Question: What is the value of the measurement in the image?
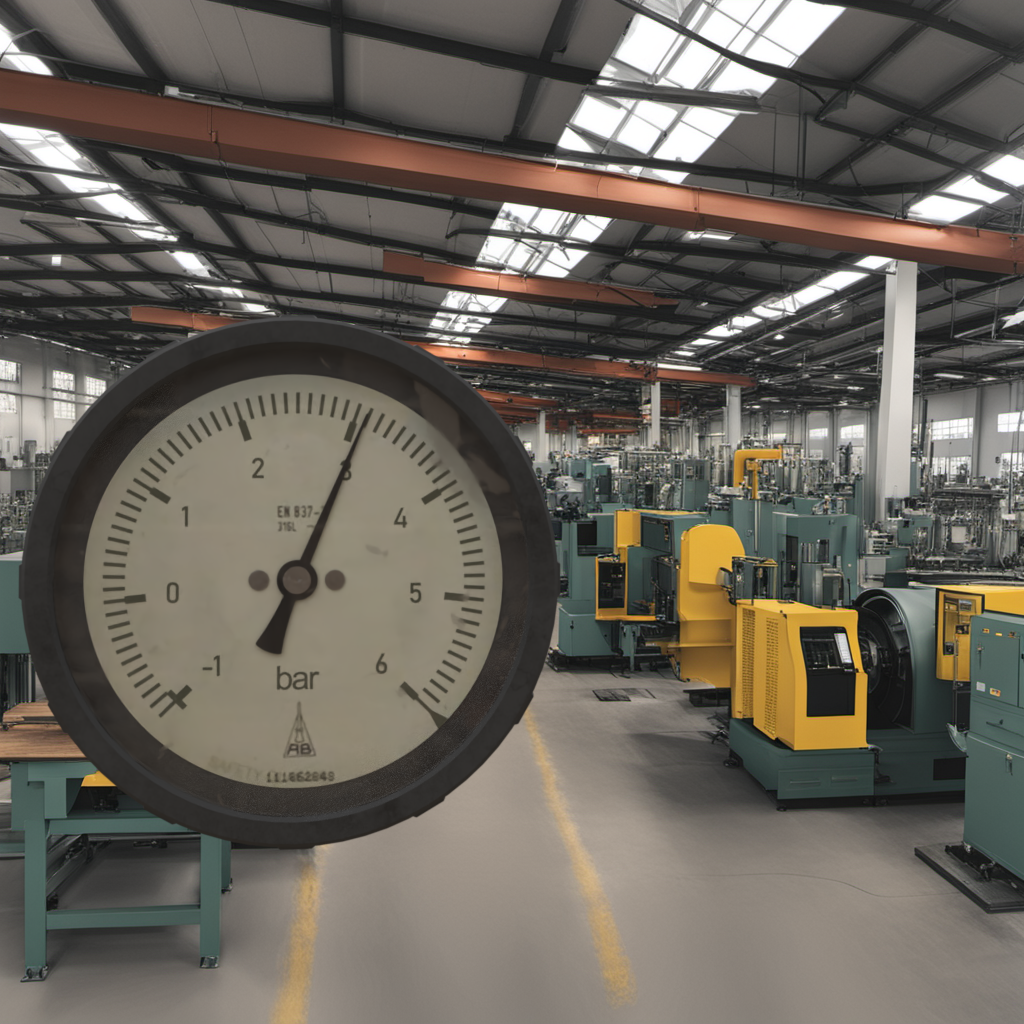
Answer: The result is 3.09
Question: What is the reading range of the measurement in the image?
Answer: The range is from -1 to 6
Question: What is the minimum and maximum value of this measurement?
Answer: The minimum value is -1 and the maximum value is 6